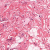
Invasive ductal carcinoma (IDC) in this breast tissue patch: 0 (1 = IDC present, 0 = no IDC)